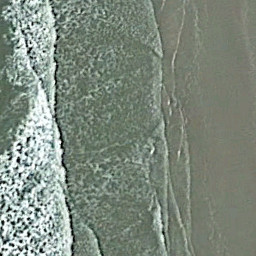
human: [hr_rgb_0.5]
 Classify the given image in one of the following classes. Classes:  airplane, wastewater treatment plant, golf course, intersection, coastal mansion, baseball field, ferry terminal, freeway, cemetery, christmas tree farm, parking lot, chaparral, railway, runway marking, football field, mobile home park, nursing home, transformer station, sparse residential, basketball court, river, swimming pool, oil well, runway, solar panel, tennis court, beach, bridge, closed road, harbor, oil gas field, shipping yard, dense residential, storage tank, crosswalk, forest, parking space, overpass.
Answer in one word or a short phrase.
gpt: beach